Question: The goal is to place a certain number of queens so that there is one queen in each row and column. Queens cannot attack each other, and newly placed queens cannot be captured by existing knights, but there is no need to consider whether knights can be attacked by queens. Each square on the board has a specific color, representing the cost of placing a new queen on that square. The goal is to minimize this cost while meeting these requirements (considering only the minimum cost incurred by newly added queens).
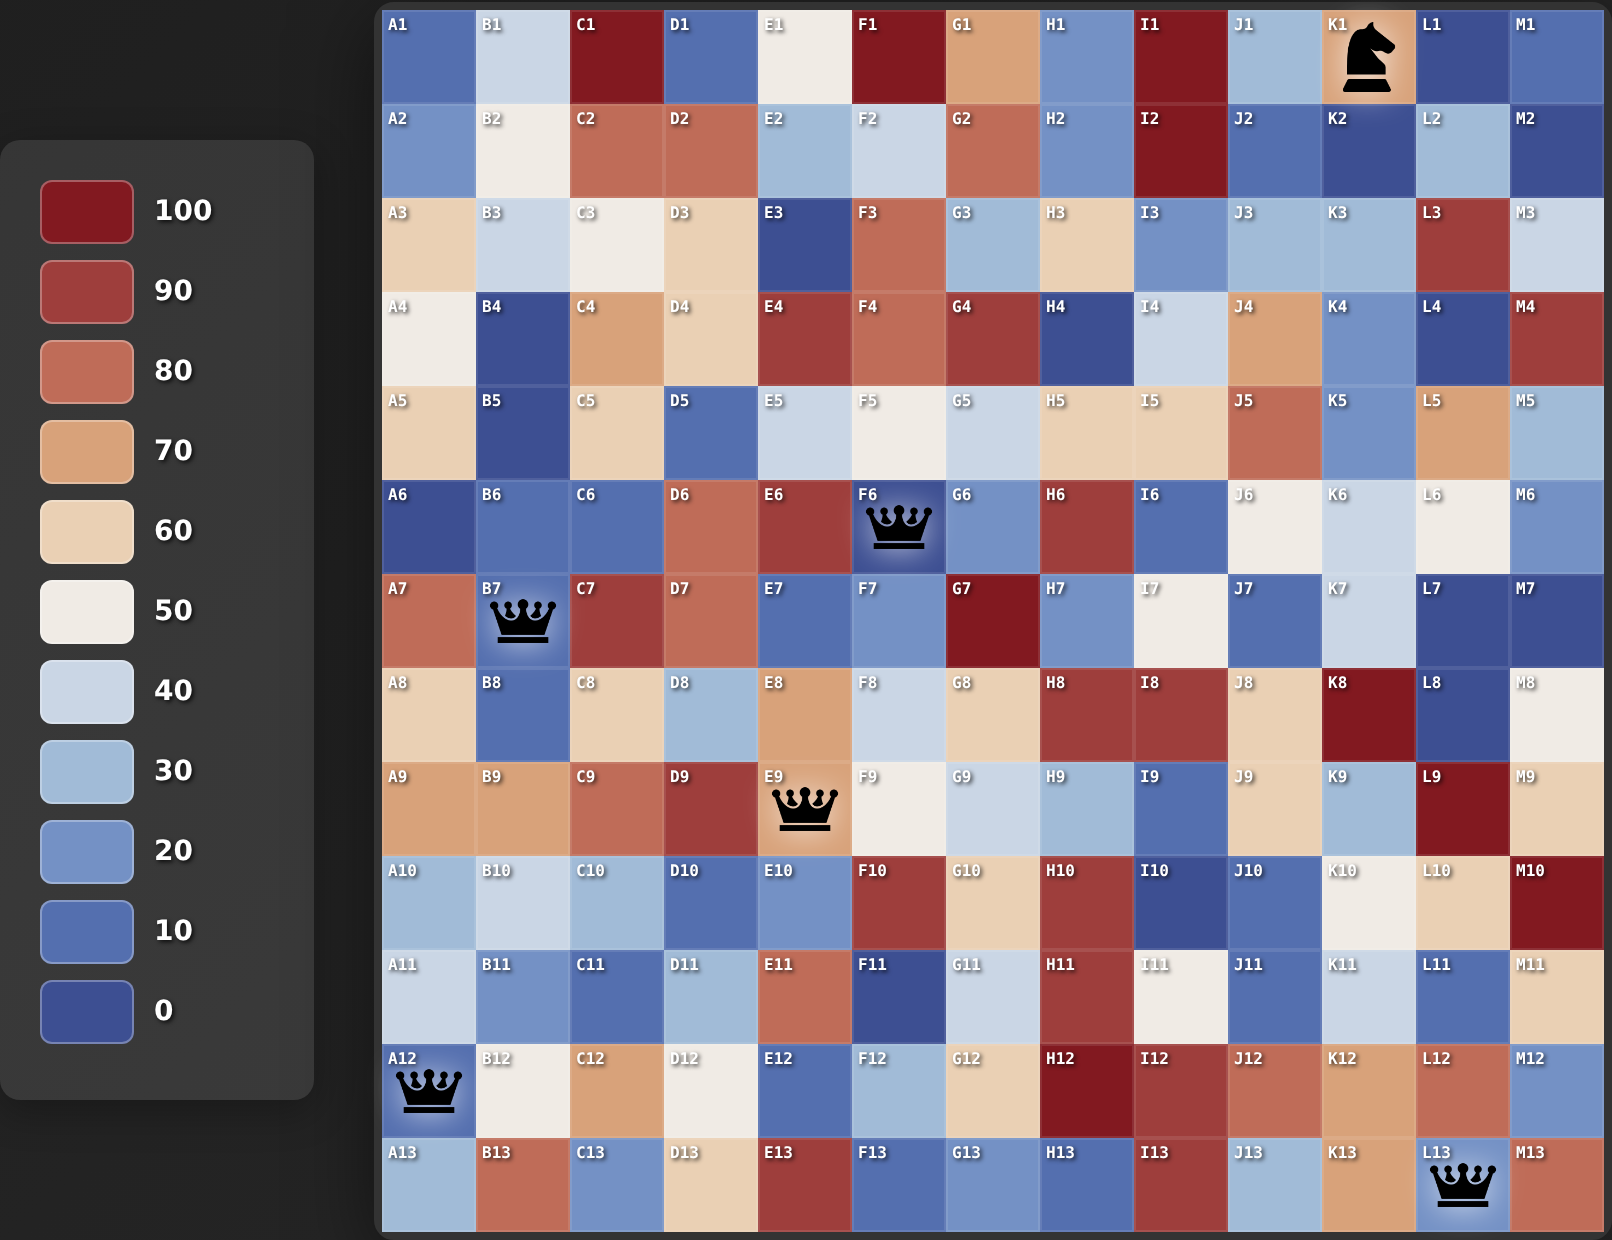
Answer: 500